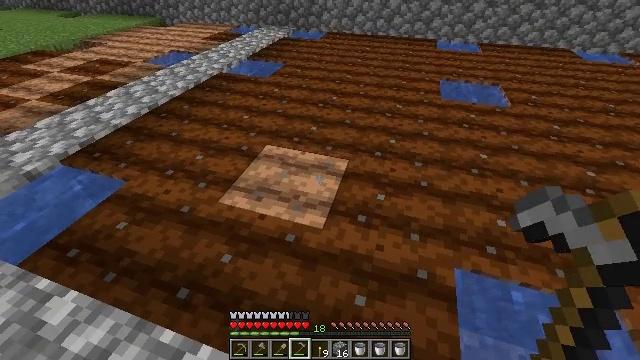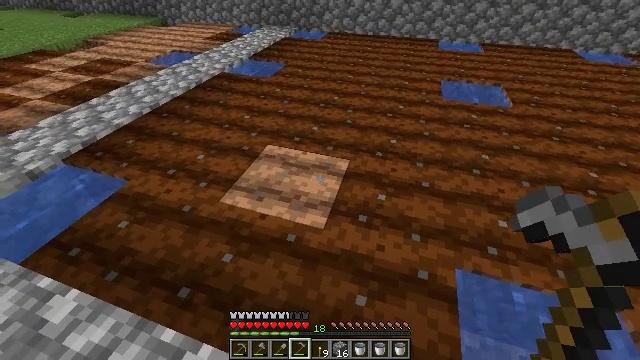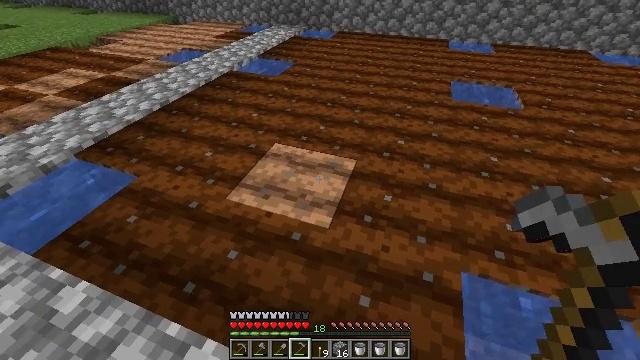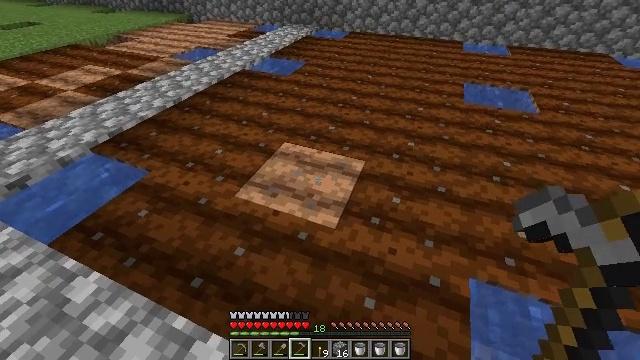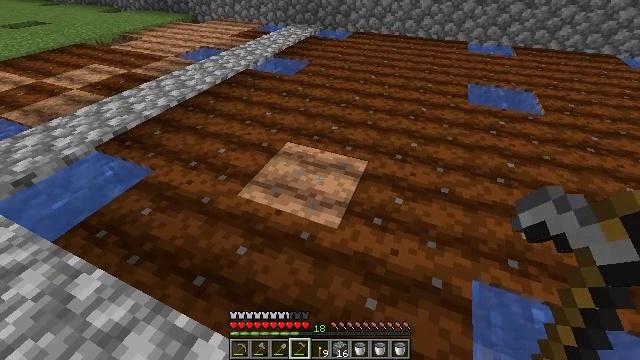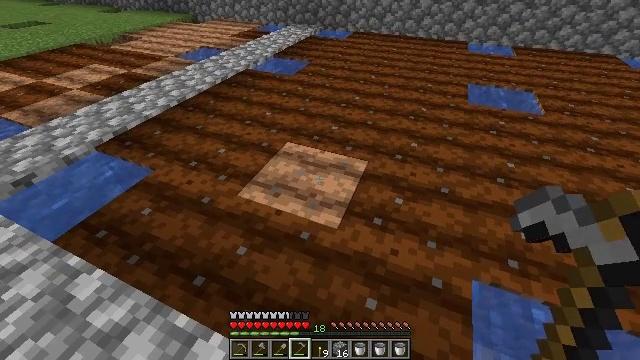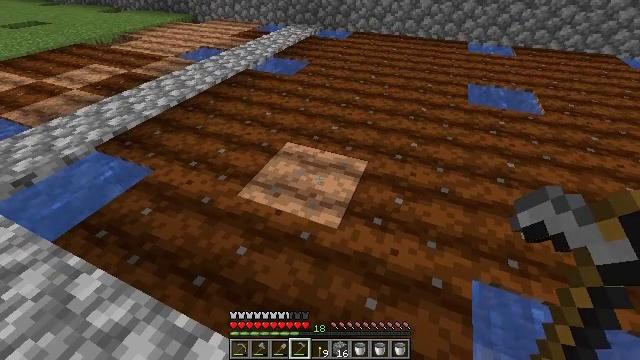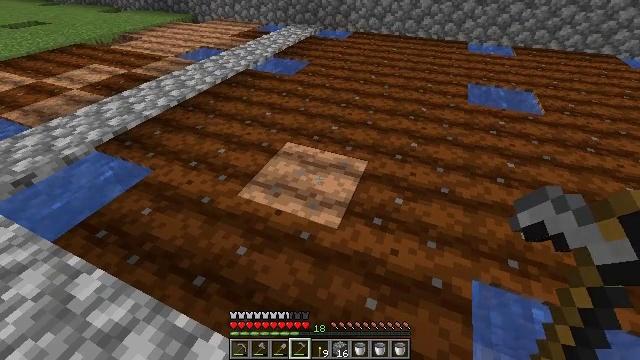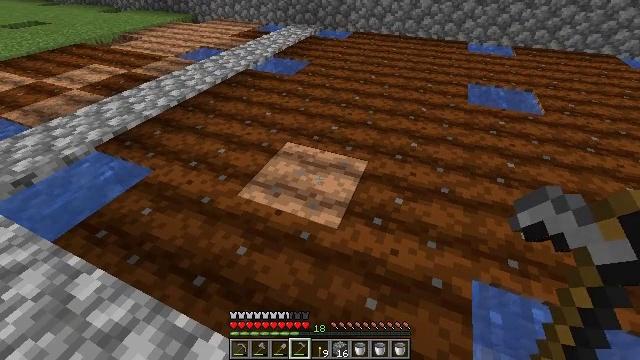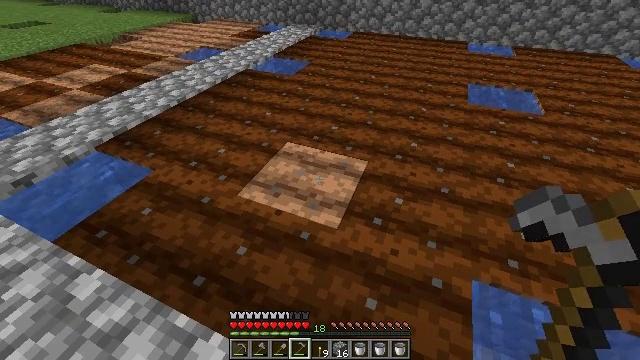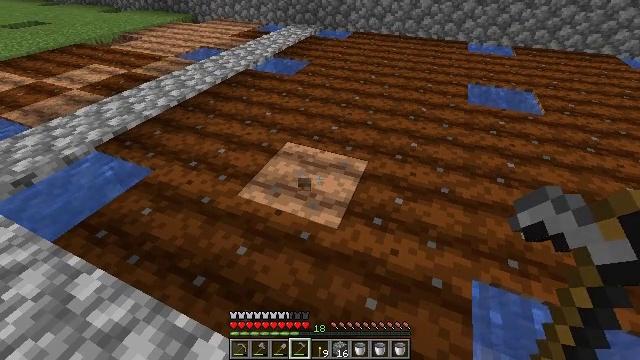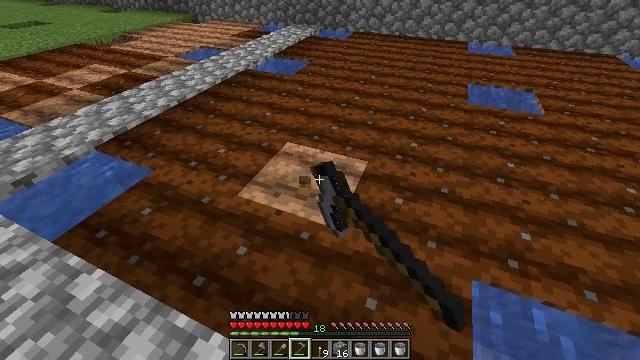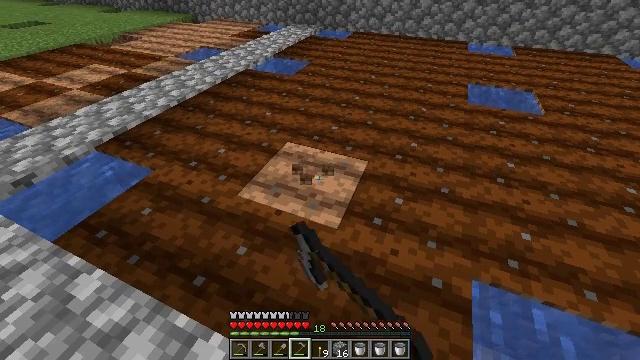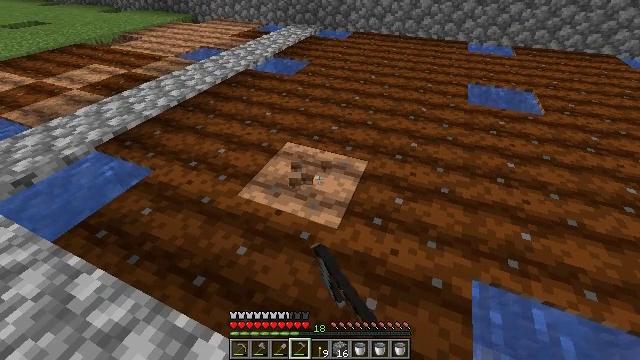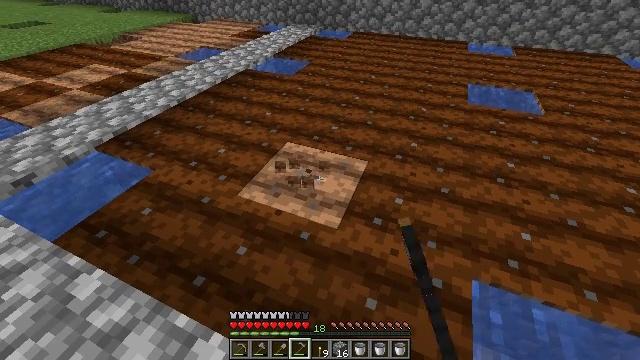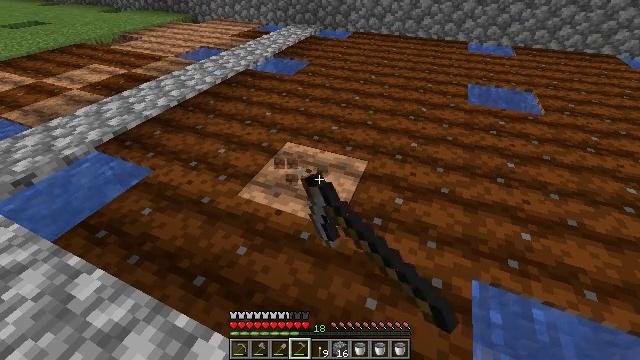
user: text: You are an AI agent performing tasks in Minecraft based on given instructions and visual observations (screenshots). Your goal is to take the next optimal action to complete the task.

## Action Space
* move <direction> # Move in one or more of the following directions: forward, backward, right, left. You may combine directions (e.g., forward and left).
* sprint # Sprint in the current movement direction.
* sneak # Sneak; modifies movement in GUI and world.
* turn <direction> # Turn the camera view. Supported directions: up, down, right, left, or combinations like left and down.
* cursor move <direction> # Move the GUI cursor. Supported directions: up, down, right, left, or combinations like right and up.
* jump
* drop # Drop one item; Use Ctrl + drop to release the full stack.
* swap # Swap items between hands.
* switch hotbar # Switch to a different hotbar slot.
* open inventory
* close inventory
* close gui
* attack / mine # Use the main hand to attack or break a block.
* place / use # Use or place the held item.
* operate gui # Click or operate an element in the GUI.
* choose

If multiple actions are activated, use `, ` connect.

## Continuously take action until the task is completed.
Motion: motion action
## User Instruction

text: Dig up the farmland.
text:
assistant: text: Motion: use / place
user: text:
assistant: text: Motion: turn left, use / place
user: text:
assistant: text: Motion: turn left
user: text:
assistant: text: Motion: no_op
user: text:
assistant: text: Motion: no_op
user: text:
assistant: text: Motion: no_op
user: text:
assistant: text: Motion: no_op
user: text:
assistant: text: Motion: no_op
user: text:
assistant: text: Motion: no_op
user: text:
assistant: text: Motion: attack / mine
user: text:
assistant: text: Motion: attack / mine
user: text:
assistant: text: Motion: attack / mine
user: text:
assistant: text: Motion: attack / mine
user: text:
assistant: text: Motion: attack / mine
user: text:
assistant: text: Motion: attack / mine
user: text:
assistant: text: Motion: attack / mine
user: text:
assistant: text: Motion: attack / mine
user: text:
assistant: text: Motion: attack / mine
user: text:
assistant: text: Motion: attack / mine
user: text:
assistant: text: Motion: attack / mine
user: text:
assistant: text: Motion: attack / mine
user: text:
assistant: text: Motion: attack / mine
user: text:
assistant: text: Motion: attack / mine
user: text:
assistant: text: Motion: attack / mine
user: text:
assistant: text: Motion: attack / mine
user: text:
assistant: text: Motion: attack / mine
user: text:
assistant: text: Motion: attack / mine
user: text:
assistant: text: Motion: attack / mine
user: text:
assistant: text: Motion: attack / mine
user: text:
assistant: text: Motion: attack / mine